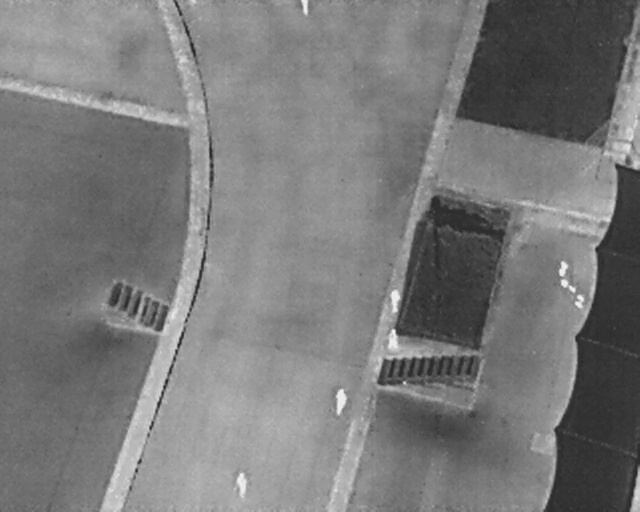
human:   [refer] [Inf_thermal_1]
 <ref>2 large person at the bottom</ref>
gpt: <box>[[50, 77, 55, 79, 2], [35, 93, 40, 95, 2]]</box>